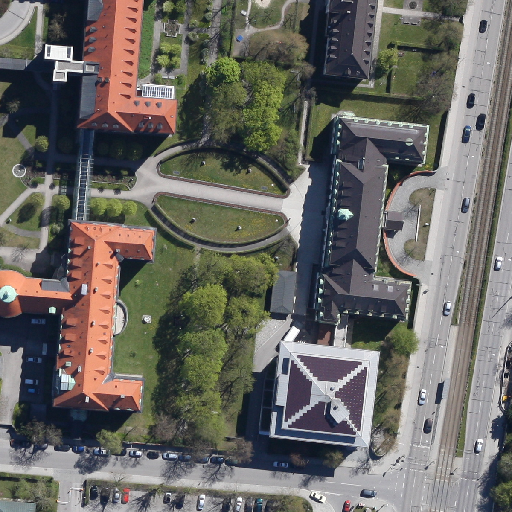
Referring expression: paved road